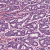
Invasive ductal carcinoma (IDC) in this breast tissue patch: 1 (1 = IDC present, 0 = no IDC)